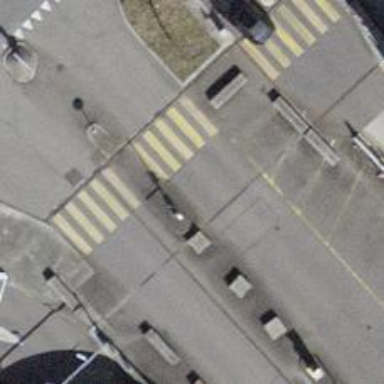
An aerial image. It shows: Lift gate barrier.